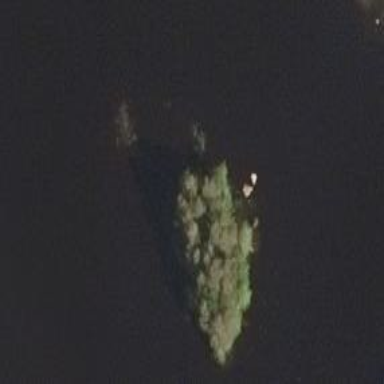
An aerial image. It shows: Islet covered in mixed woodland.